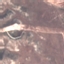
Label: HerbaceousVegetation